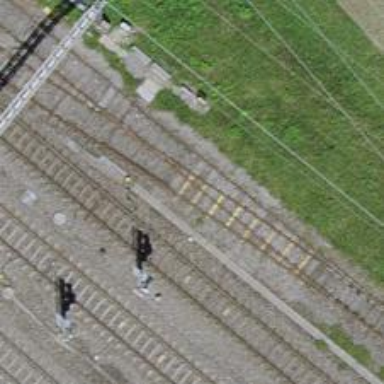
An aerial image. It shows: Single-track electrified rail service spur with contact line.